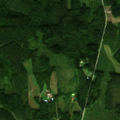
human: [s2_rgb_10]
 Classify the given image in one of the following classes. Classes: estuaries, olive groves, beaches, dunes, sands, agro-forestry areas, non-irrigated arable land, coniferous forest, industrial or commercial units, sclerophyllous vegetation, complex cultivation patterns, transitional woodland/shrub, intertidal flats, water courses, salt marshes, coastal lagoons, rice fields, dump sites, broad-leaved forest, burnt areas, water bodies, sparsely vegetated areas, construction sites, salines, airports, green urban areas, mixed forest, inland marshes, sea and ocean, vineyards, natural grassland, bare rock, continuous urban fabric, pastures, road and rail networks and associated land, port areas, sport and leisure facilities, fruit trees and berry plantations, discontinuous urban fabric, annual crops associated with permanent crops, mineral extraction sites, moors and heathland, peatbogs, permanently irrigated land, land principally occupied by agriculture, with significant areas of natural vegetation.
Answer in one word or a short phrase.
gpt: coniferous forest, mixed forest